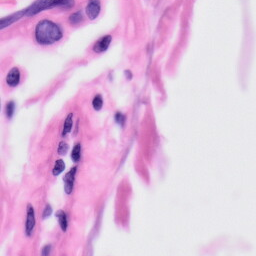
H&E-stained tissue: Skin